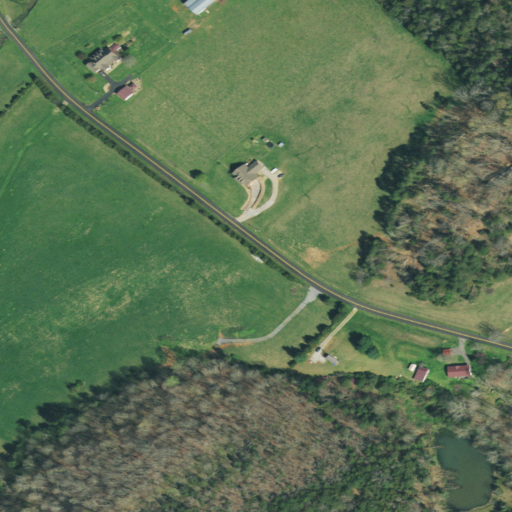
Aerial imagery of valley in Tennessee named Dry Hollow containing pasture, deciduous forest, open development, mixed forest, evergreen forest, and low intensity development